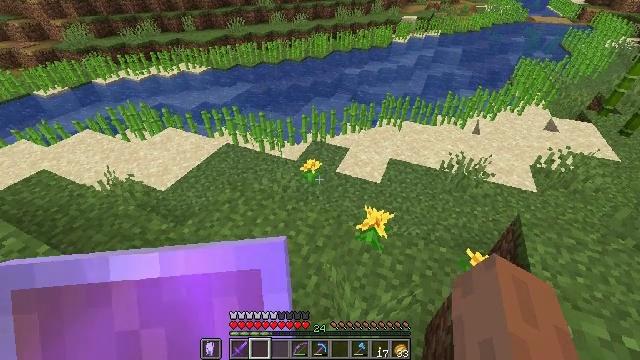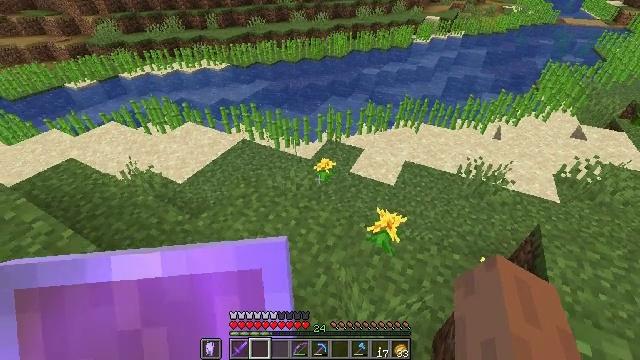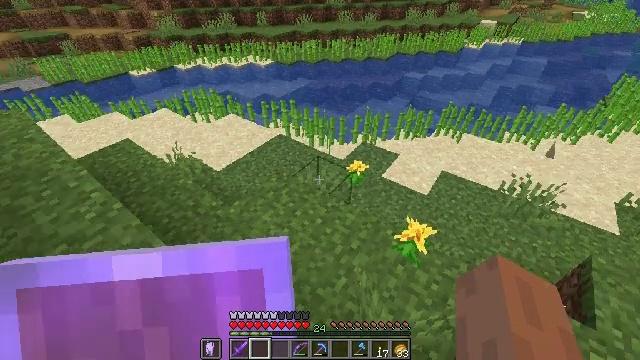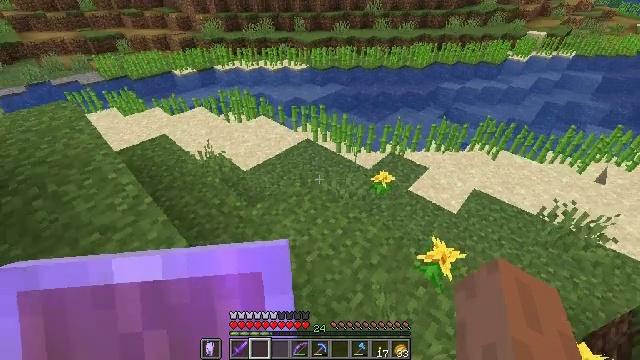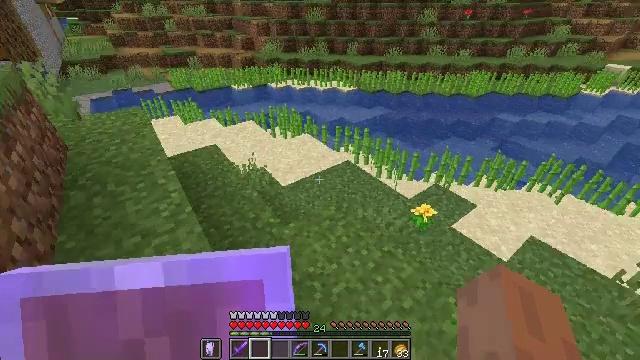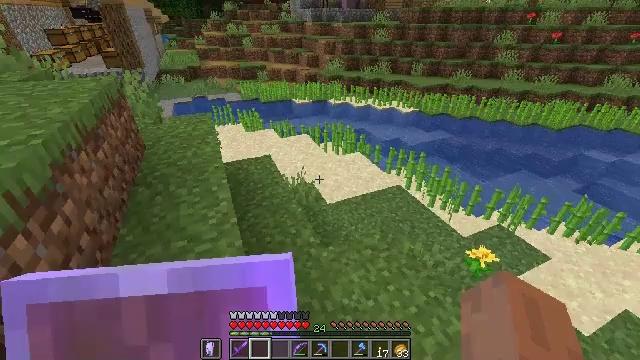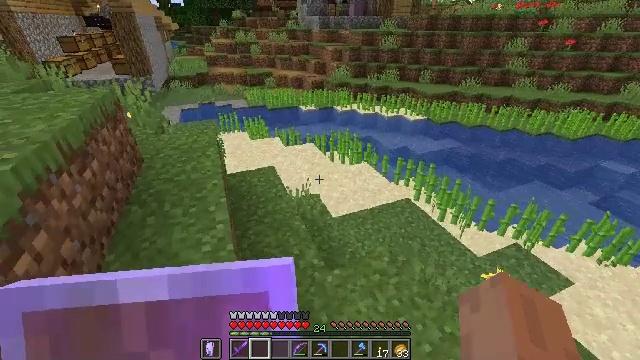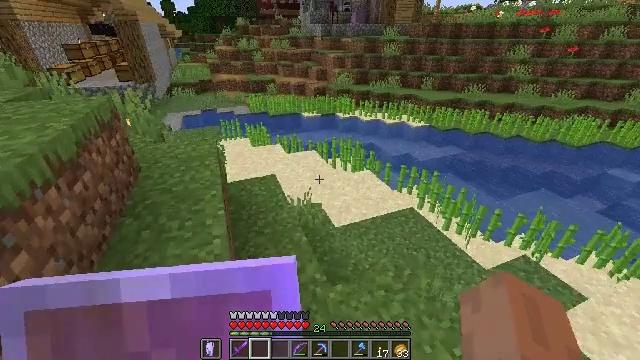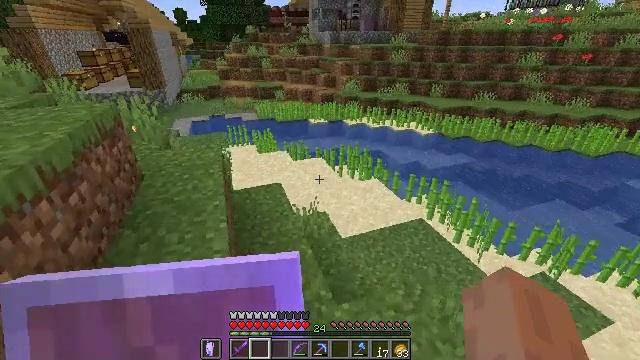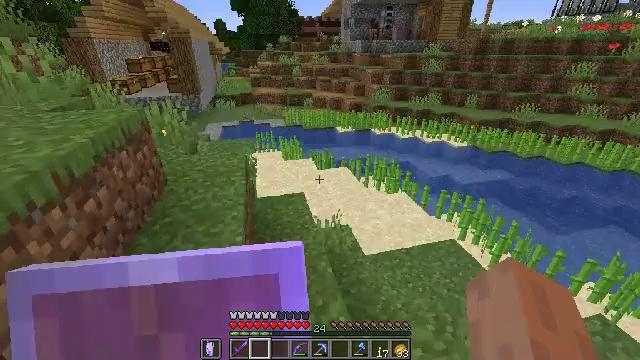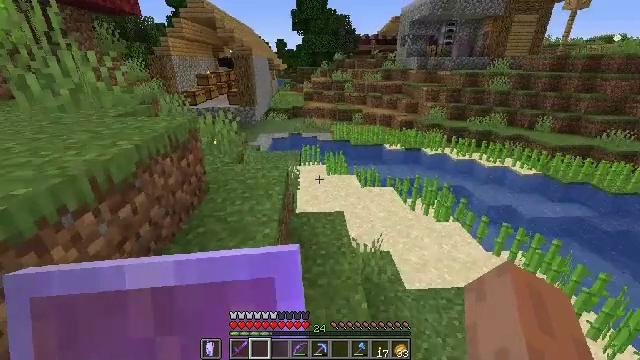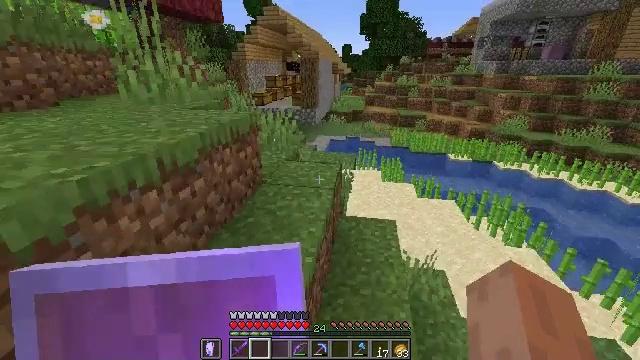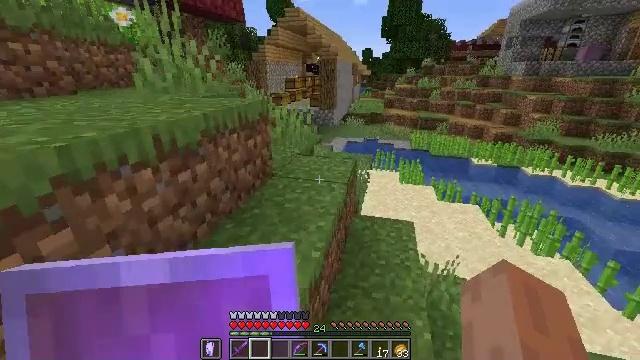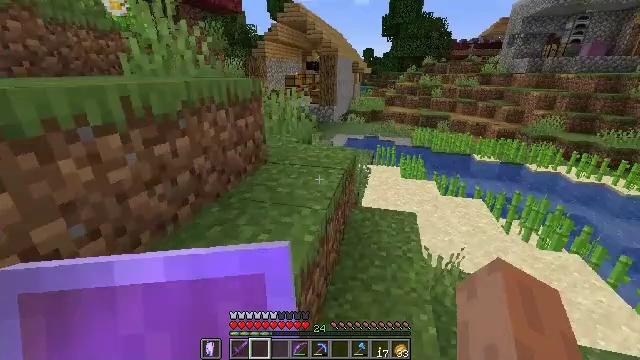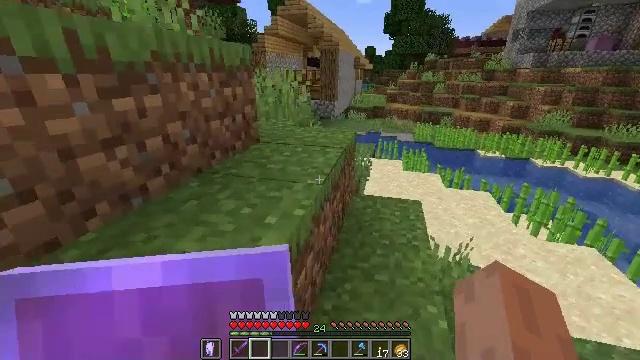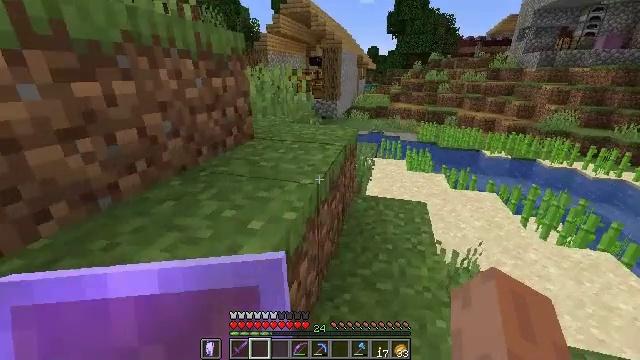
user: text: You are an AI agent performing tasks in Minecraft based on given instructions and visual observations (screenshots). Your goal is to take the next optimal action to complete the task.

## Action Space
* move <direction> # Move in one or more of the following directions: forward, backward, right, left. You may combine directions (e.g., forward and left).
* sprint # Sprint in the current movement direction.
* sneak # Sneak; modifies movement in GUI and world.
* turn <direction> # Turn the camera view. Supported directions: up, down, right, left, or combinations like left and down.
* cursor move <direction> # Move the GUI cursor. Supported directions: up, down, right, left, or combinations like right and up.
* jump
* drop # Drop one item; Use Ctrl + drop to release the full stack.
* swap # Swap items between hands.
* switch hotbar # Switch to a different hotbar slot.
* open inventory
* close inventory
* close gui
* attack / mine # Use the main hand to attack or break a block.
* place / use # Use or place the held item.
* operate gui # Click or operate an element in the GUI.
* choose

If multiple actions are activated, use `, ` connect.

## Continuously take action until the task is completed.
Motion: motion action
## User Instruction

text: Bake a potato to get a baked potato.
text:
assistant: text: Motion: turn left
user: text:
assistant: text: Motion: turn left
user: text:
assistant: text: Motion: move forward, turn left and up
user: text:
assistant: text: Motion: move forward, turn left and up
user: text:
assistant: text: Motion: move forward, turn left and up
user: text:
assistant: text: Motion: move forward, turn left and up
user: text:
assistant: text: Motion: move forward, turn up
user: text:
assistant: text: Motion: move forward, turn left and up
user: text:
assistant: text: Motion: move forward, turn left and up
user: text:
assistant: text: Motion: move forward, turn left and up
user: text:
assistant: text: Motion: move forward, turn left
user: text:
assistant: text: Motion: move forward, turn left
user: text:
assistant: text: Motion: move forward
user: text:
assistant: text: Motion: move forward
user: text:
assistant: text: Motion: move forward
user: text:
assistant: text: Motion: move forward
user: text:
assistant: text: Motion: move forward
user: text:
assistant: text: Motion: move forward
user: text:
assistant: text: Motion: move forward
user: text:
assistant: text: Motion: move forward
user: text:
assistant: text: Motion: move forward, jump
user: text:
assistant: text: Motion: move forward, turn left, jump
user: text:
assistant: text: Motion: move forward, turn left, jump
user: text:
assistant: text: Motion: move forward and move left, jump
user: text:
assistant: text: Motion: move forward and move left
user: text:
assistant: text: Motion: move forward and move left
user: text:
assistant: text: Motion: move forward and move left
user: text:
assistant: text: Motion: move forward and move left
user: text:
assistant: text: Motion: move forward
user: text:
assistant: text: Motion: move forward, turn left